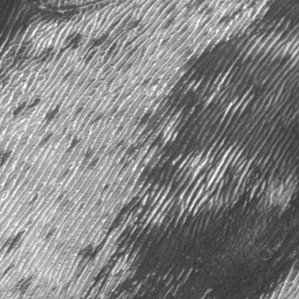
Label: frost